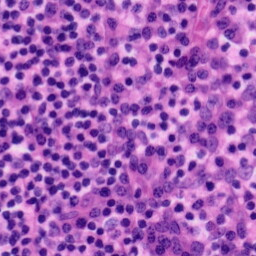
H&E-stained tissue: Tonsil